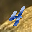
Label: 4